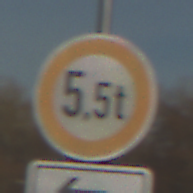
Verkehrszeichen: TatsaechlicheMasse
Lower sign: RichtungsangabeDurchPfeile2
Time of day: MorningAfternoon
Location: Outdoor (Suburban)
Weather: PartlyCloudy
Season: NotSpecified
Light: Natural